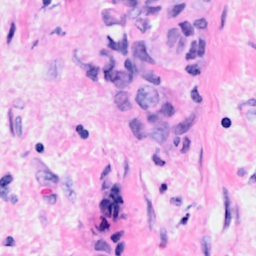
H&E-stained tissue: Breast